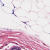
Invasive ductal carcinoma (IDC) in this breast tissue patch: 0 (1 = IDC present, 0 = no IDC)